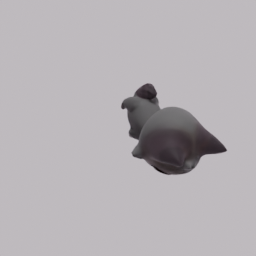
Label: decoration